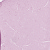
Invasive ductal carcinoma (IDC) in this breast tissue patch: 0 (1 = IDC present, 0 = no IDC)